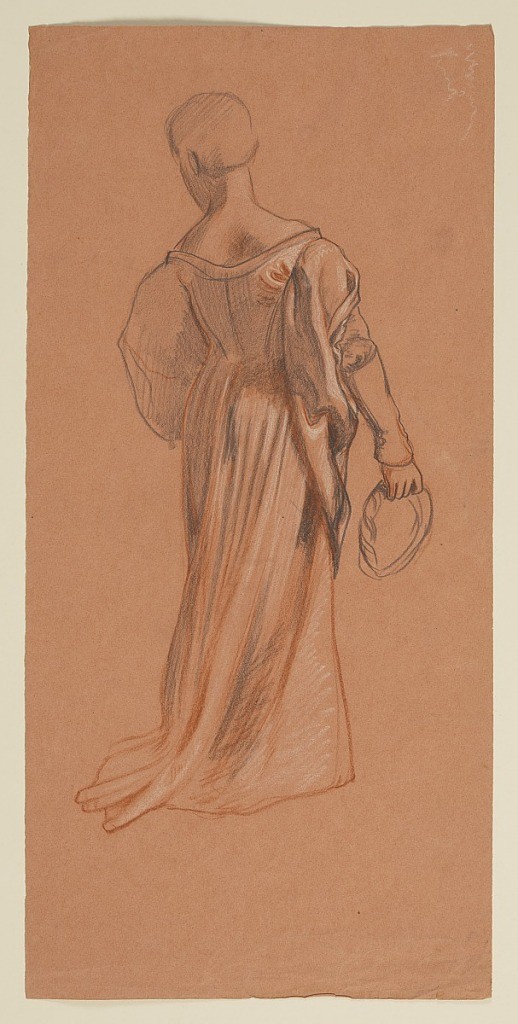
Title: Study for "Wedding Procession"
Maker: Elihu Vedder, American, 1836 – 1923
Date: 1872–1875
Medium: Pastel crayon on paper
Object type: Drawing
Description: Full-length sketch of a female figure in costume, seen from the back.